Question: Being exited with the new release of VS preview I downloaded and installed it.
I wanted to try out the new Android Emulator and created a new Cordova project. I was expecting similar choices listed in this screenshot:

However I was only presented with the first five (Device, Android Emulator, Ripple ...) but missing VS Emulator Android Phone and VS Emulator Android Tablet.
If I try to run the application using option "Android Emulator" I get the following error in the output console:
'''
2> WARNING : no emulator specified, defaulting to MonoForAndroid_API_10
2> Waiting for emulator...
2> emulator: ERROR: This AVD's configuration is missing a kernel file!!
'''
Should the Android Emulator be included in the VS 2015 Preview release, or do I have to install something else?
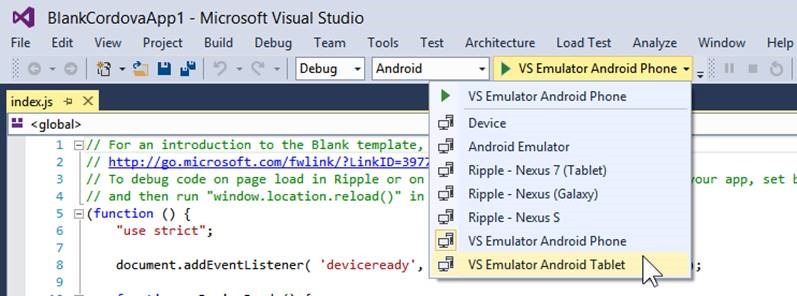
Answer: The Microsoft Visual Studio Emulator for Android is installed by a secondary installer that should pop up after installing Microsoft Visual Studio 2015 Preview. There should have been an item in that list that needed to be checked.
If you can verify in Add/Remove Programs that "Microsoft Visual Studio Emulator for Android" is installed and that you are running Windows 8/8.1 Pro 64-bit or better, that would be appreciated. The Microsoft Visual Studio Emulator for Android requires Hyper-V to be installed on the machine.
It also looks like by the error you provided that you may be missing some items in your Android SDK installation. Please go to C:\Program Files (x86)\Androidndroid-sdk and run SDK Manager.exe as administrator and ensure that under Android 4.4.2 (API 19), both the ARM EABI v7a System Image and the Intel x86 Atom System Image are installed as well as the SDK Platform. Those are necessary for the default Google Emulator
Thanks
--Pierson